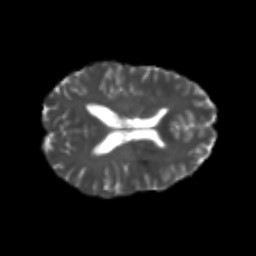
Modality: T2w
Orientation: axial
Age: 25
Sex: female
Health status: healthy
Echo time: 0.074 s